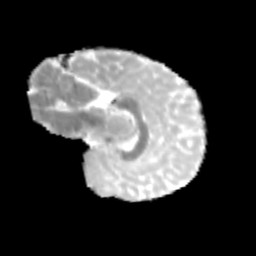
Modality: MD
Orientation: sagittal
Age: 9
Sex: female
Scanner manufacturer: siemens
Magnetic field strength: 3 T
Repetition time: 3.8 s
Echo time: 0.07 s